Field crop: maize
Growth stage: 2
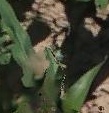
Species: maize